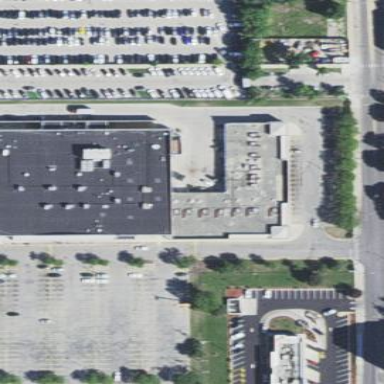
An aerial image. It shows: Retail building.